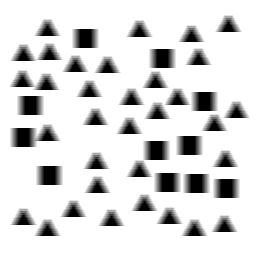
Squares: 11
Triangles: 33
Stars: 0
Total shapes: 44